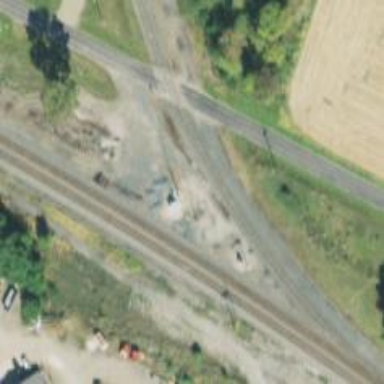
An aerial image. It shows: Railway junction.